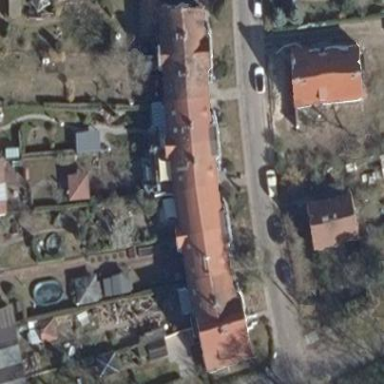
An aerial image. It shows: Residential building with gambrel roof shape.